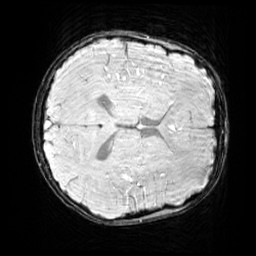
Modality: SWI
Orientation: axial
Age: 11
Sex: male
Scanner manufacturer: siemens
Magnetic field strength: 3 T
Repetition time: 0.027 s
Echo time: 0.02 s